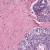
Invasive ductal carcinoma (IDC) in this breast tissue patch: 0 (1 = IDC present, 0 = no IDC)